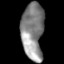
Tissue: skin
Cell type: Epithelial cells
Senescence score: 0.2726
Nuclear area (px): 1240
Mean DAPI intensity: 137.379